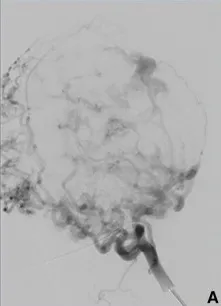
Angiographic outcomes after TAE.
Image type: radiology (mri)